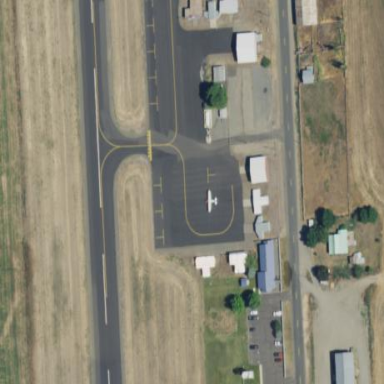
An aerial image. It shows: Apron at the airport.